Question: I have an active record query which returns a list of tags from search query. I'm rendering that to json to use in a tag search.
The issue is that the query will return multiple tags of the same kind. Is there any ignore multiples or group multiples?
Here's the query (sorry it's quite a long one):
'''
Tag.joins("INNER JOIN taggings ON taggings.tag_id = tags.id INNER JOIN posts ON taggings.taggable_id = posts.id INNER JOIN buckets ON posts.bucket_id = buckets.id INNER JOIN memberships ON memberships.bucket_id = buckets.id").where(memberships: {user_id: current_user.id, accepted: true}).where("name LIKE ?" , "#{params[:query]}%")
'''
For example, when you search for 'illustration' two posts tagged with illustration are returned and I'd like to group that into just one:

Thanks!
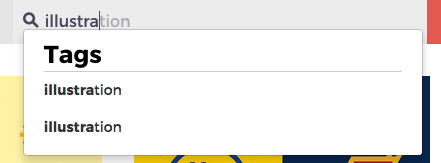
Answer: You should be able to chain '.uniq' onto the end of the query to bring back unique records. Or you could try '.distinct'
<URL>